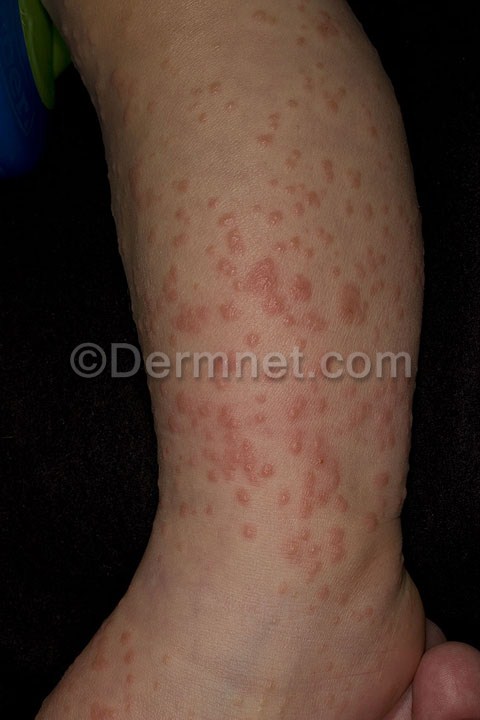
Disease: Exanthems and Drug Eruptions